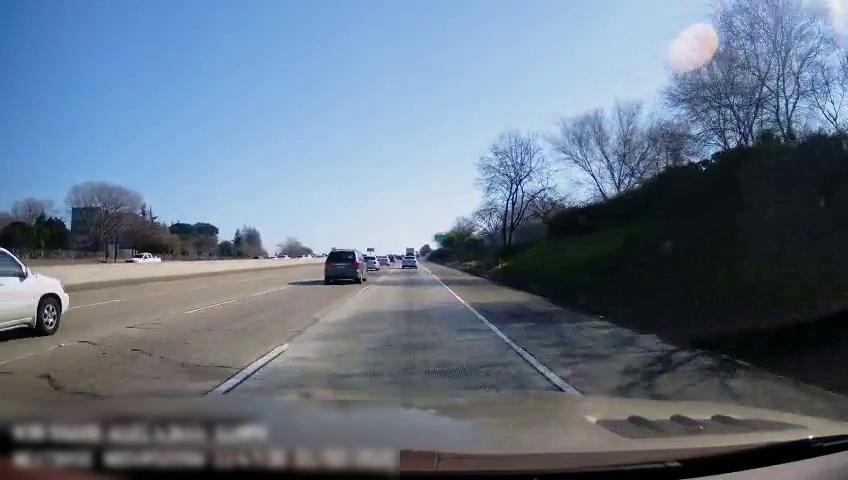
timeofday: Day
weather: Sunny
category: Drivable Space
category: Vehicles | Truck
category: Vehicles | SUV
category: Vehicles | Car
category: Vehicles | SUV
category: Vehicles | Car
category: Vehicles | SUV
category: Lanes | Alternate Lane
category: Lanes | Alternate Lane
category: Lanes | Alternate Lane
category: Lanes | Current Lane